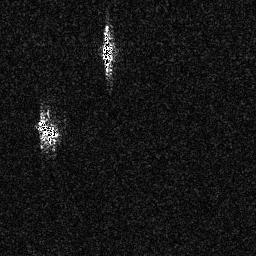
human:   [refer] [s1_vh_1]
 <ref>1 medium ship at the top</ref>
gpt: <box>[[39, 8, 44, 29, 0]]</box>